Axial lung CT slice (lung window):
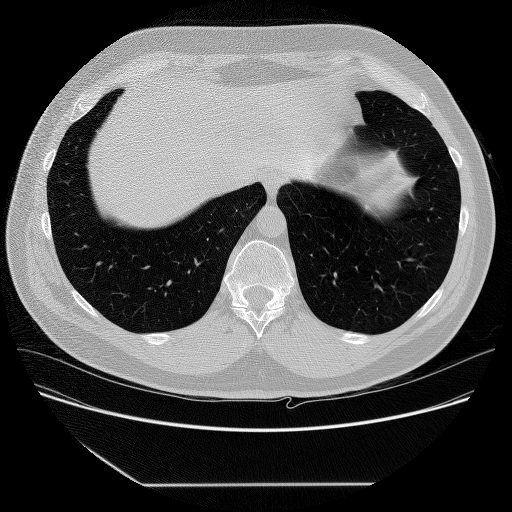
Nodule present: no